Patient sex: M
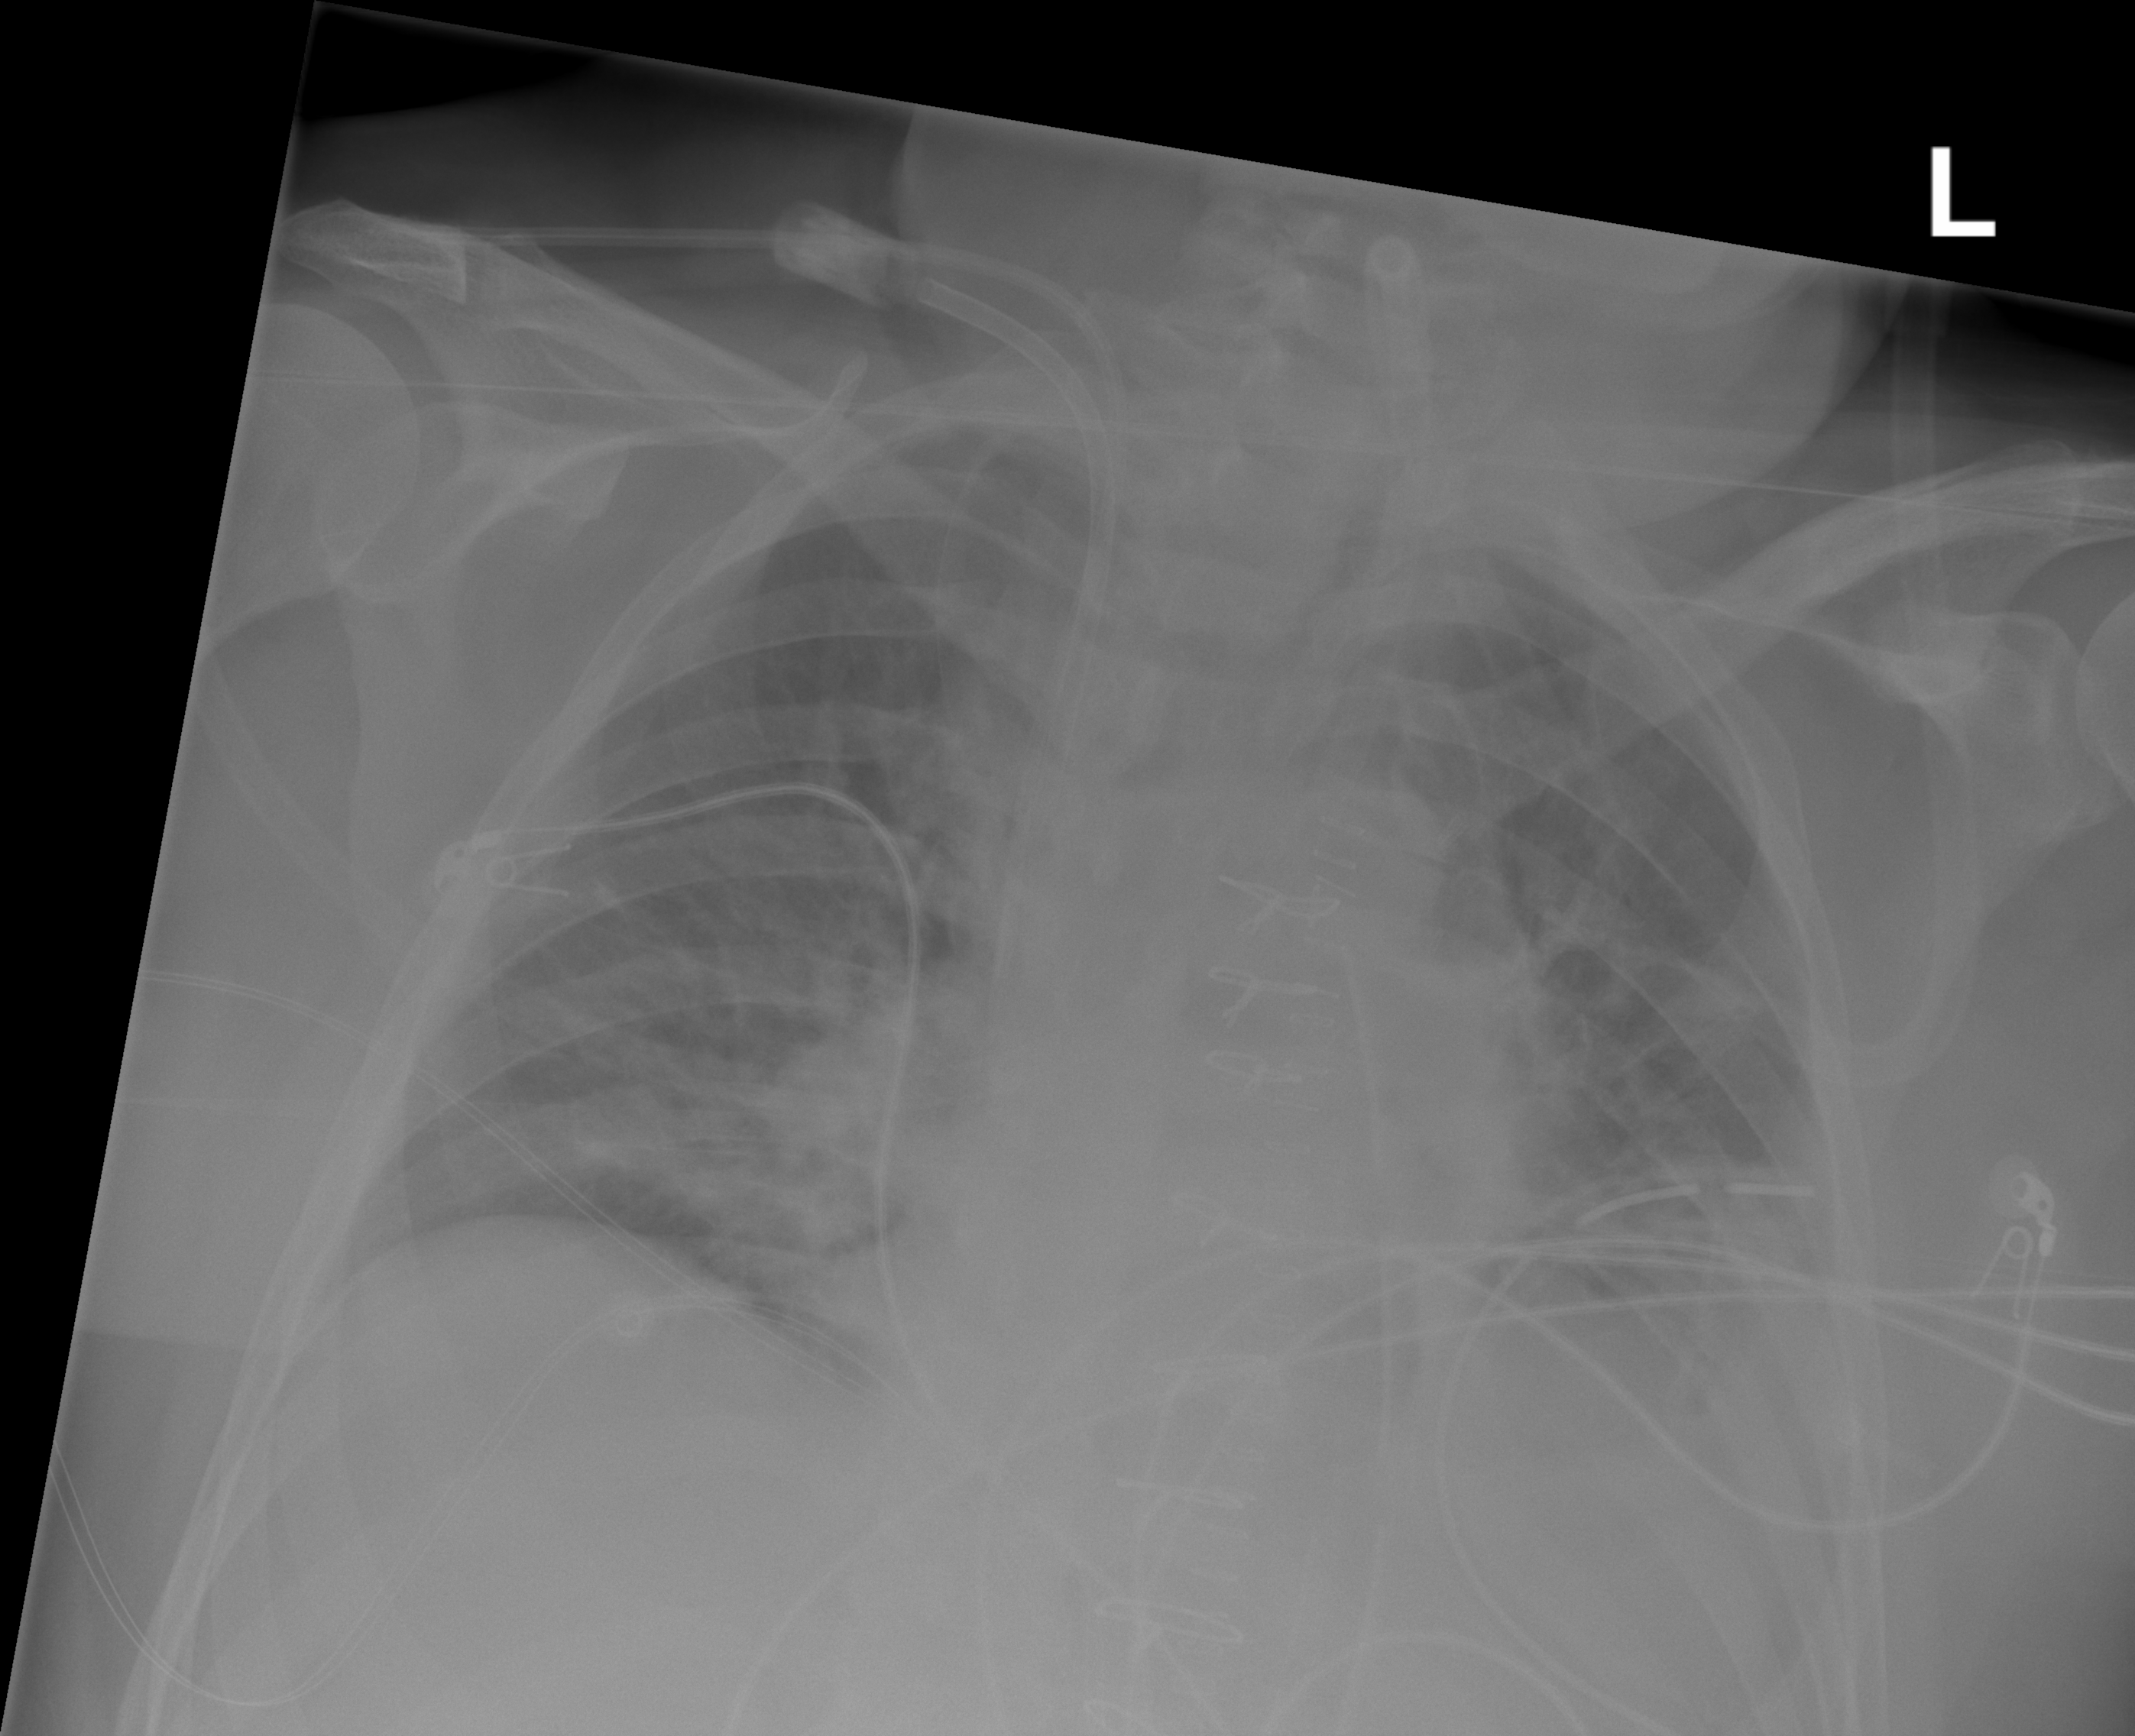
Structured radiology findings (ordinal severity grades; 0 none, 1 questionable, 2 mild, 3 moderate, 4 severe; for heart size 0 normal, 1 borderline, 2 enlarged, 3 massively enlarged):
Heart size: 2
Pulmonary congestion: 2
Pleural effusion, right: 0
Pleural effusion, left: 2
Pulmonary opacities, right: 2
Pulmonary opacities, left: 2
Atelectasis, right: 2
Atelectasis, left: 2